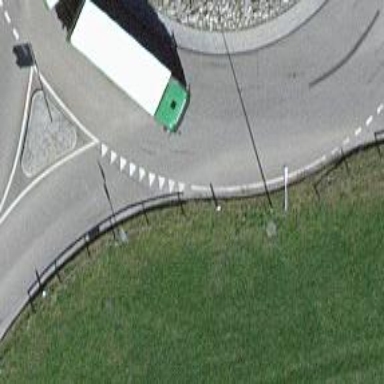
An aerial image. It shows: Road with "give way" sign.